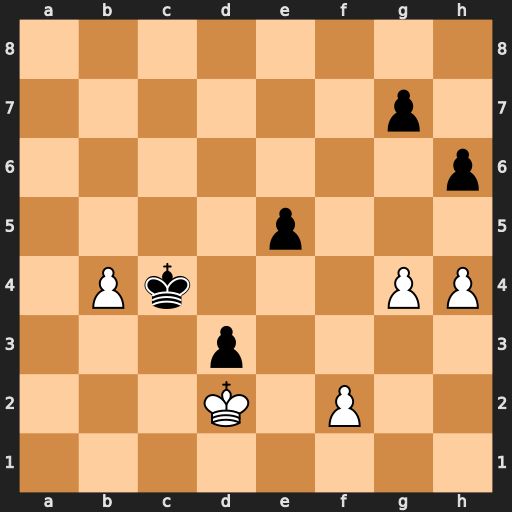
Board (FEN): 8/6p1/7p/4p3/1Pk3PP/3p4/3K1P2/8
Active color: w
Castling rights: -
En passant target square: -
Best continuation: b5 Kxb5 Kxd3 Kc6 Ke4